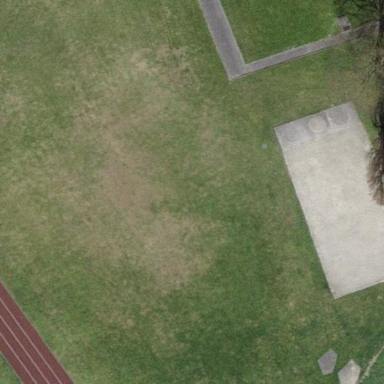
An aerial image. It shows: Multi-sport pitch with grass surface.